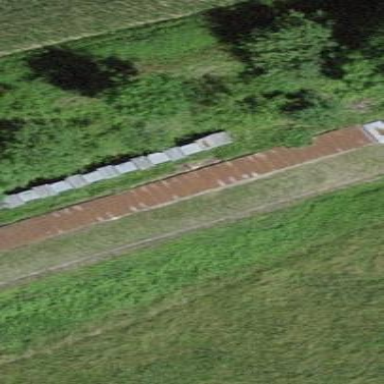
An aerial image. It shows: Retaining wall.